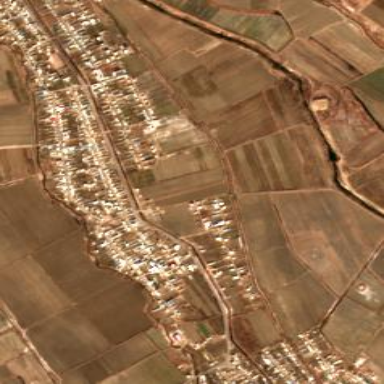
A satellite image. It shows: Village.